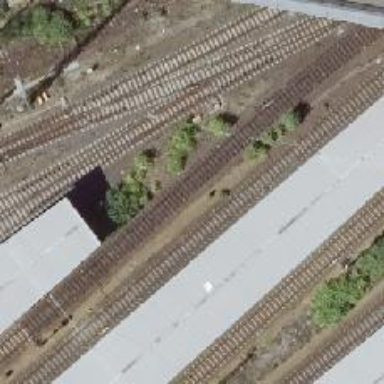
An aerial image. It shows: Railway signal.